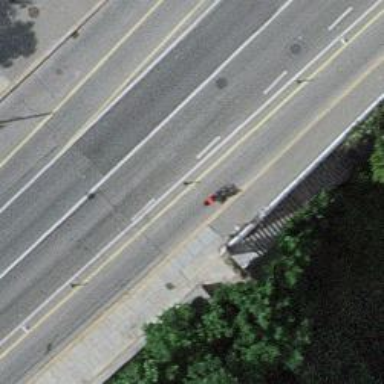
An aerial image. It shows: Stone steps forming road.